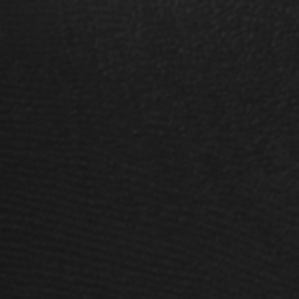
Label: frost